Interaction volume radius: 10 \u00c5
Interaction volume height: 25 \u00c5
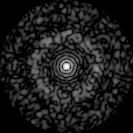
Disorder parameter: 0.837